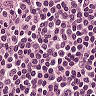
Metastatic tissue present: no